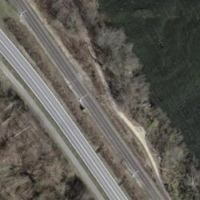
EUNIS habitat code: 15
Species observed at this site:
Melittis melissophyllum